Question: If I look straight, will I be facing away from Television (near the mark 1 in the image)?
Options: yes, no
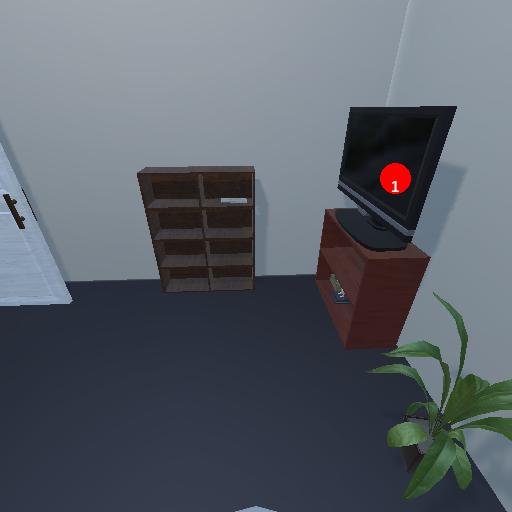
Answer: yes